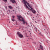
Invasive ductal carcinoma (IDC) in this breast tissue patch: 0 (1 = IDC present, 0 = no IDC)